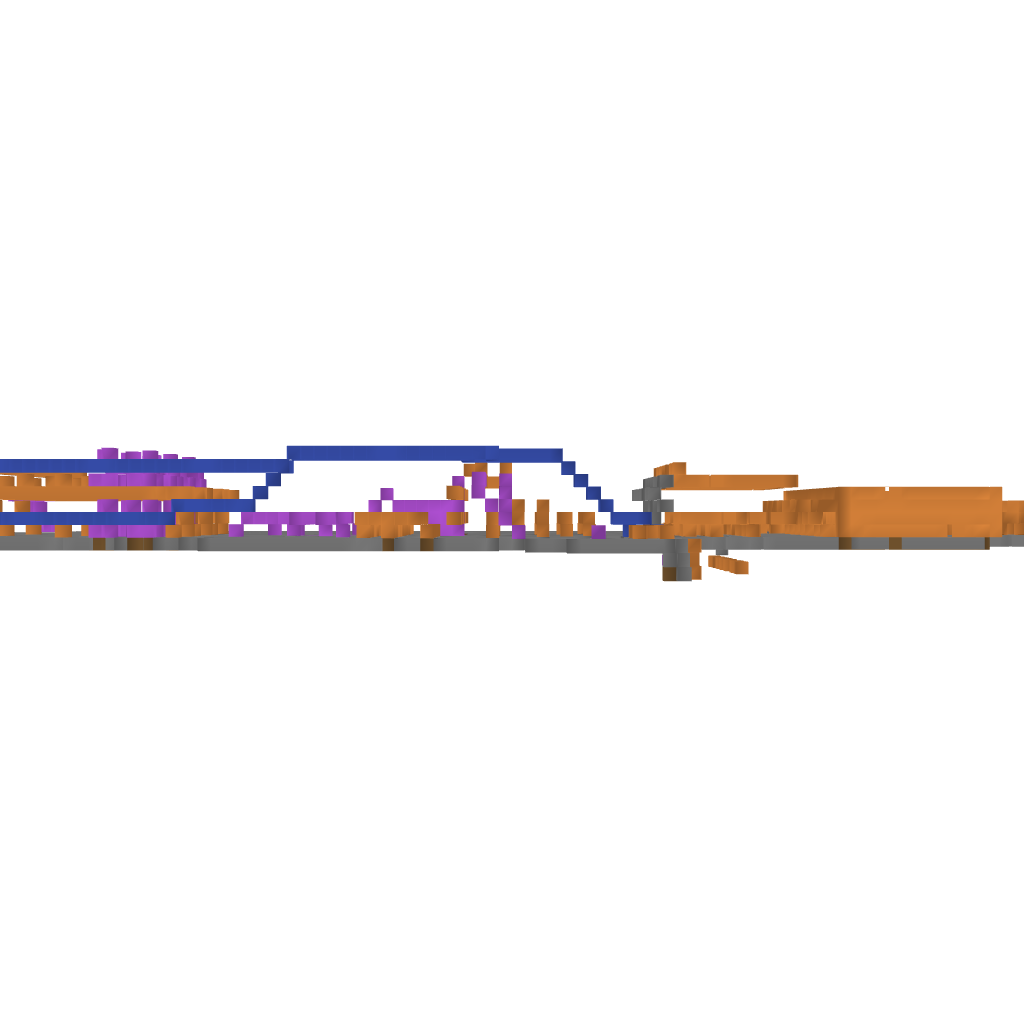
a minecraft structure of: Redstone Calculator bad low quality